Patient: sex F, age 61
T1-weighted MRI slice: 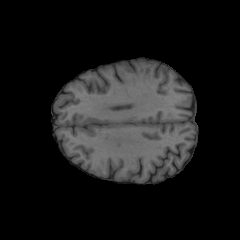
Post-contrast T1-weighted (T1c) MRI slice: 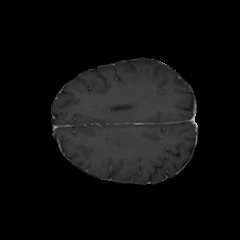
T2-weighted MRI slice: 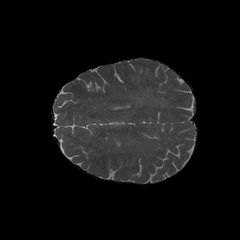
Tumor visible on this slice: no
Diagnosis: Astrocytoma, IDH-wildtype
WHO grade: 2